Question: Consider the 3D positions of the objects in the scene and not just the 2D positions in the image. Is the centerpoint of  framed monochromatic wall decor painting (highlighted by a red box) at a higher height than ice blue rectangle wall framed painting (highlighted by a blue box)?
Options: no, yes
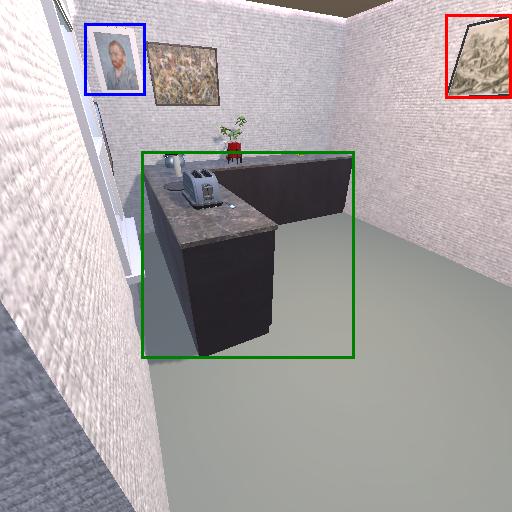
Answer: no